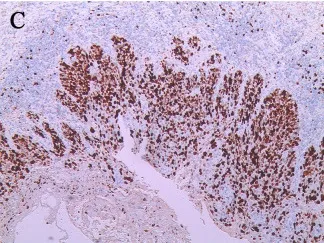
Characteristics of the cervical squamous cell carcinoma, vulvar squamous cell carcinoma, and vaginal squamous cell carcinoma for case 2. (C) The Ki-67 was about 90% positive in vulvar tumor cells.
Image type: pathology (immunostaining)